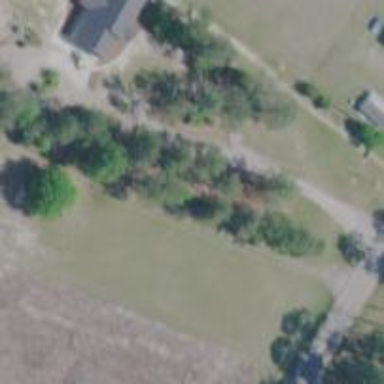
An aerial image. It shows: Driveway leading to service road.